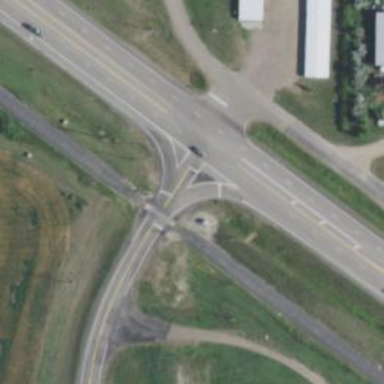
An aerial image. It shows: Stop road.